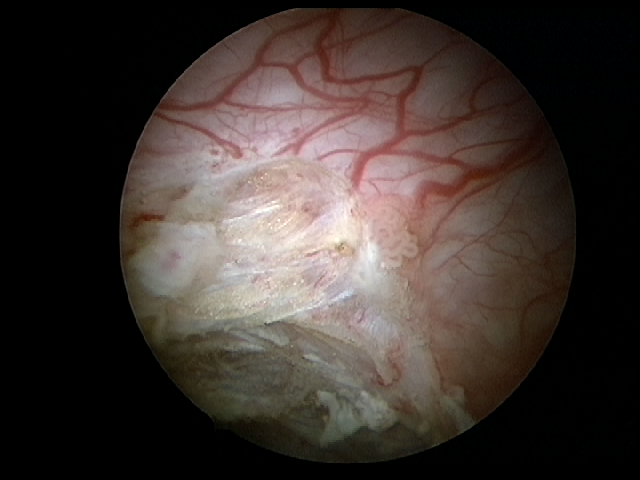
Modality: WLC
Class: Anatomical landmarks
Subclass: ResectionBed
Lesion: L1
Stage: Ta
Morphology: Papillary
Bladder cancer association: No